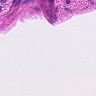
Metastatic tissue present: no